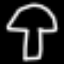
Label: mushroom